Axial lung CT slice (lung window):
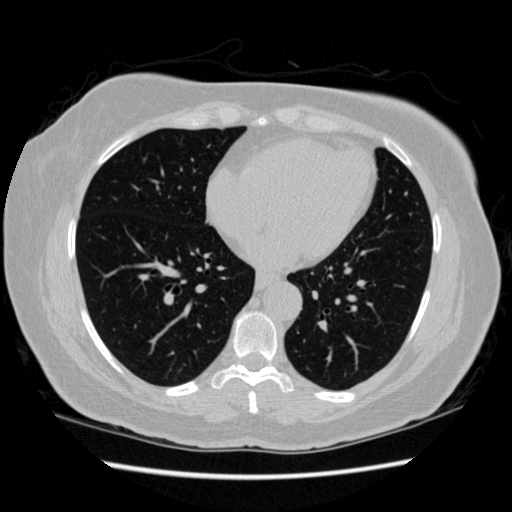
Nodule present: no